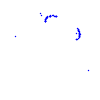
Particle: proton